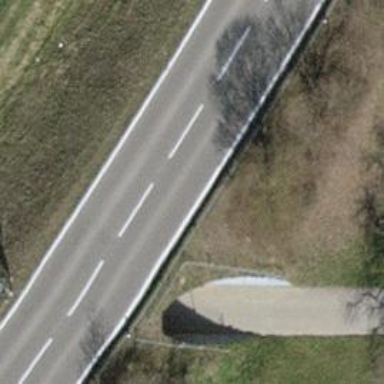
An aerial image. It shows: Secondary road.